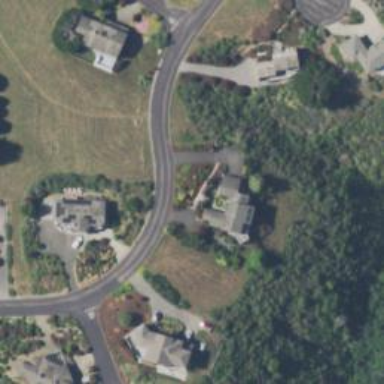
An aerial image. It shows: Driveway for service vehicles.